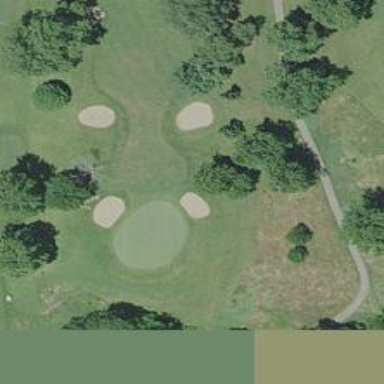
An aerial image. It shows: Golf hole.